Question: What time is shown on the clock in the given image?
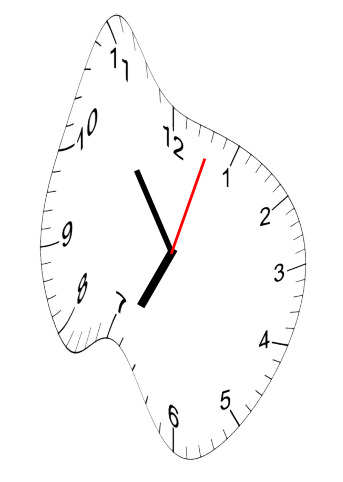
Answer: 06:54:03